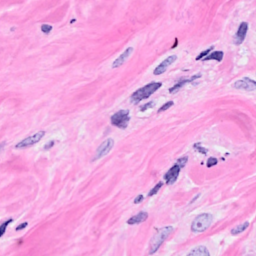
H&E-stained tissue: Breast